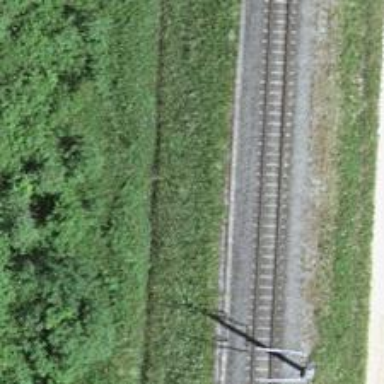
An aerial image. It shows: Railway signal.